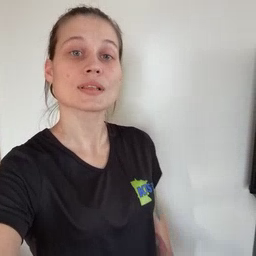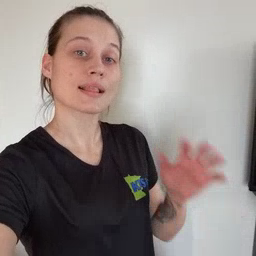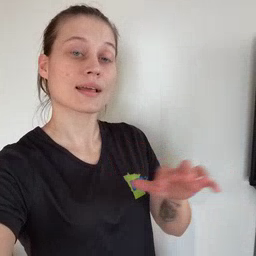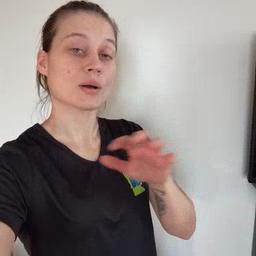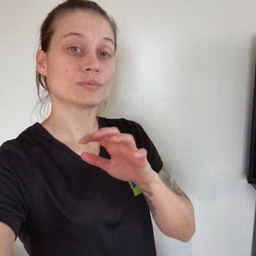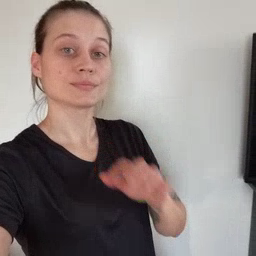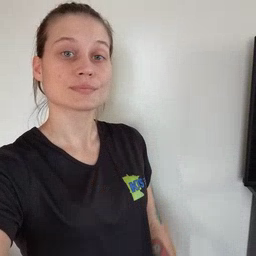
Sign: cloud